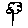
Label: flower